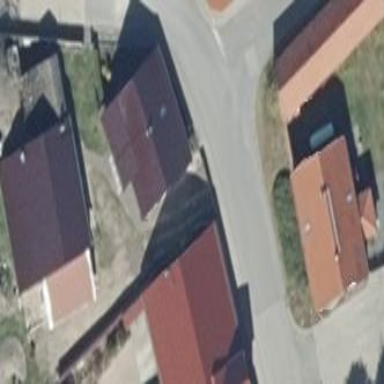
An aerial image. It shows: Red gabled house with the roof oriented across.